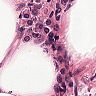
Metastatic tissue present: no